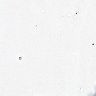
Metastatic tissue present: no